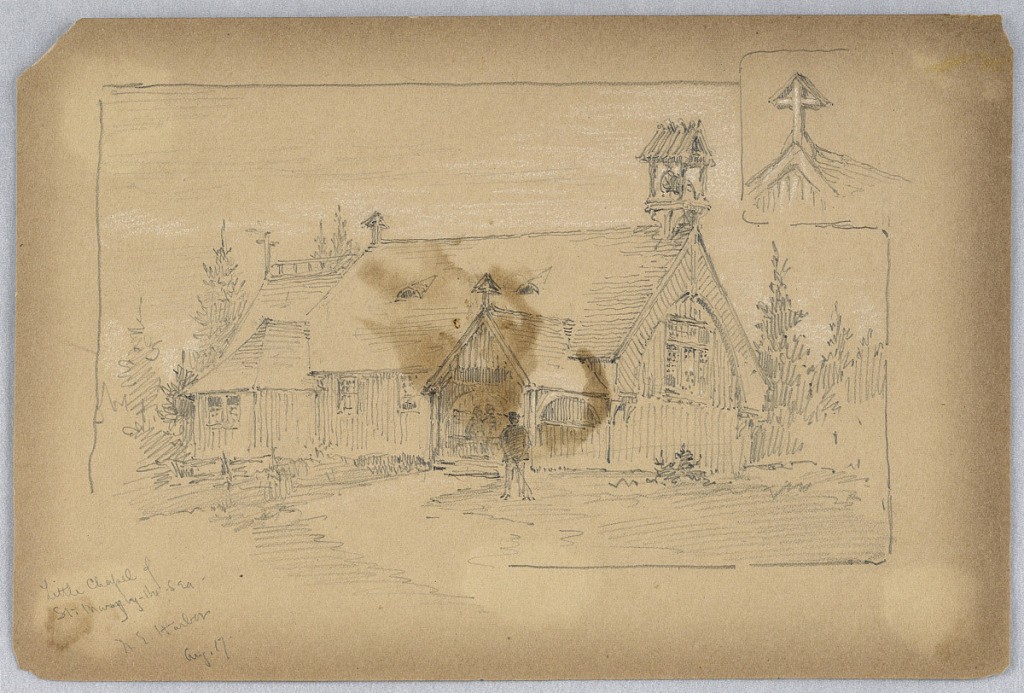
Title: Chapel – St. Mary by the Sea
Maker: Arnold William Brunner, American, 1857–1925
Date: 1887–88
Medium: Graphite and white heightening on brown paper
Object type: Drawing
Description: Small chapel from the side with three figures. Upper right, inset detail: one cross.